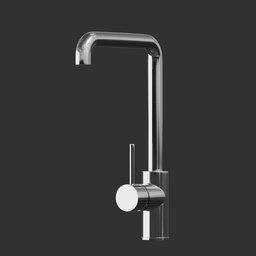
Label: appliances